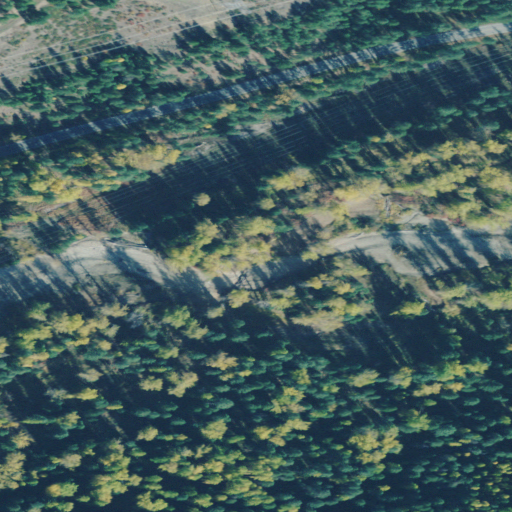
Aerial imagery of valley in Montana named Gilbert Gulch containing evergreen forest, shrub, herbaceous wetlands, barren land, woody wetlands, open development, medium intensity development, and low intensity development